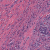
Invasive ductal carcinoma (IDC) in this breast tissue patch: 0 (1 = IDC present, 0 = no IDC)